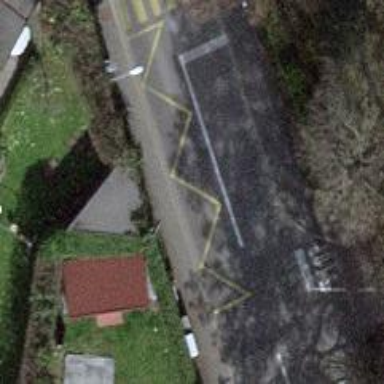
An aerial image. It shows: Asphalt sidewalk with platform for public transport. The platform has shelter.